Interaction volume radius: 5 \u00c5
Interaction volume height: 40 \u00c5
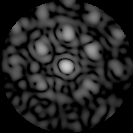
Disorder parameter: 0.5383